Как показано на рисунке (a), две одинаковые лёгкие металлические пружины с коэффициентами жесткости $k$ вертикально подвешены к потолку. Своими нижними концами они соединены с концами однородного жесткого металлического стержня массой $m$ и длиной $l$. Стержень помещают в однородное магнитное поле $B$, направленное перпендикулярно плоскости рисунка. Стержень, пружины и источник питания переменного тока $u$ образуют замкнутую цепь. Сопротивлением стержня и пружин можно пренебречь, магнитное поле, создаваемое током в контуре, намного слабее внешнего поля $B$. На рисунке (b) катушка индуктивности $L$ и конденсатор ёмкости $C$ подключены параллельно к такому же источнику $u$.
Выразите $L$ и $C$ через известные параметры системы, показанной на рисунке (a), если в обеих схемах ток через источник в любой момент времени будет одинаковым.
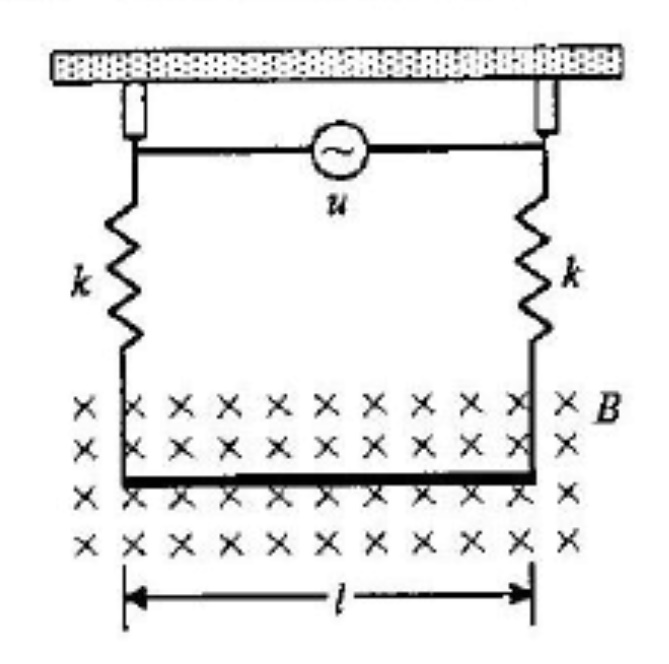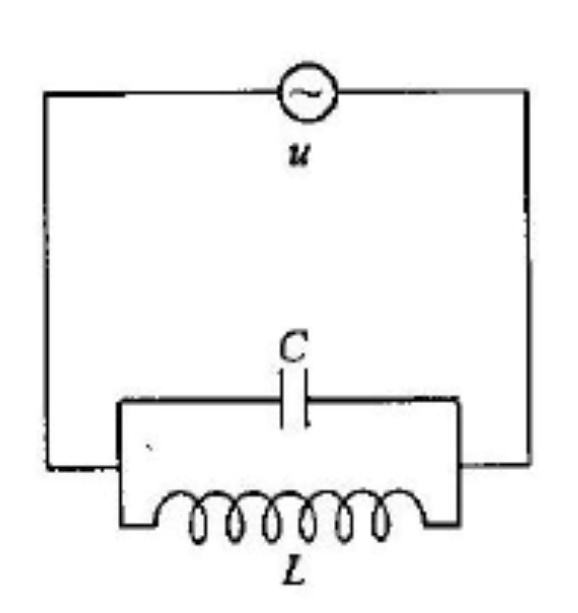
Ответ: $$L=\frac{B^2 l^2}{2k},~C=\frac{m}{B^2 l^2}.$$
Темы:
T, Электромагнетизм, Электромагнитная индукция, Китайские